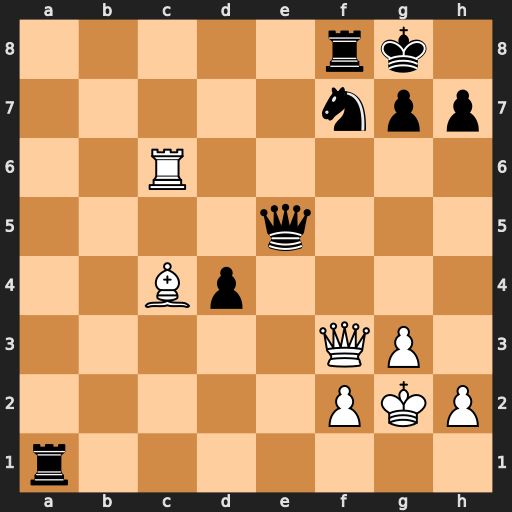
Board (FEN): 5rk1/5npp/2R5/4q3/2Bp4/5QP1/5PKP/r7
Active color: w
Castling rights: -
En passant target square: -
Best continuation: Qxf7+ Rxf7 Rc8+ Qe8 Rxe8#